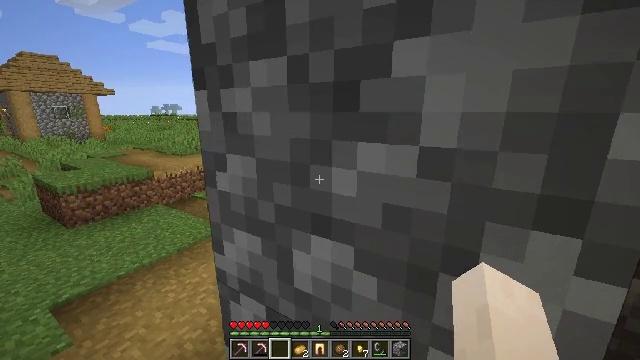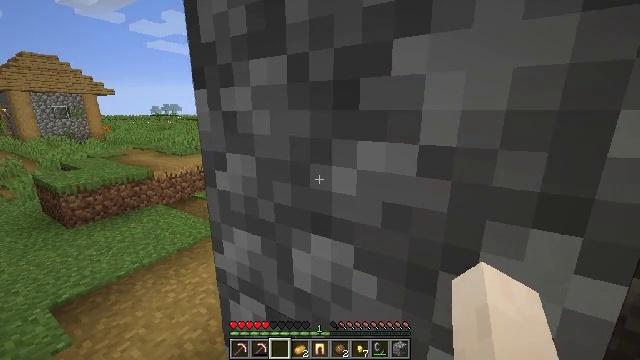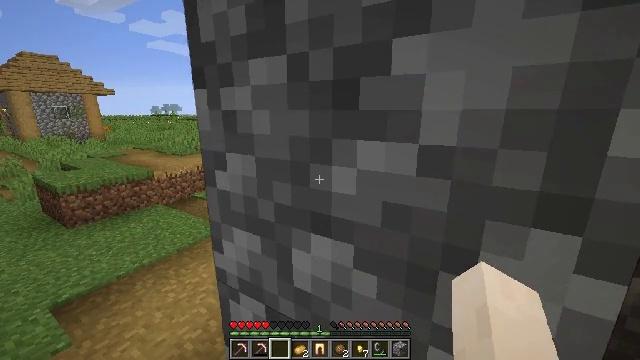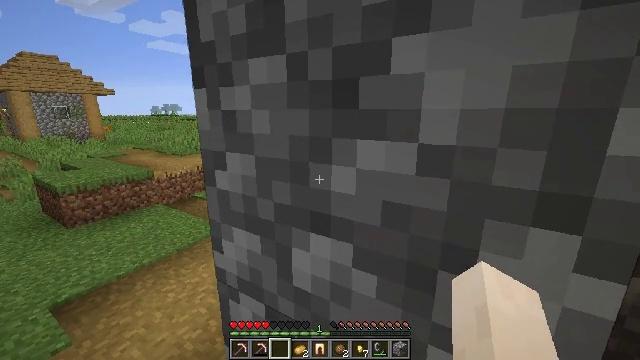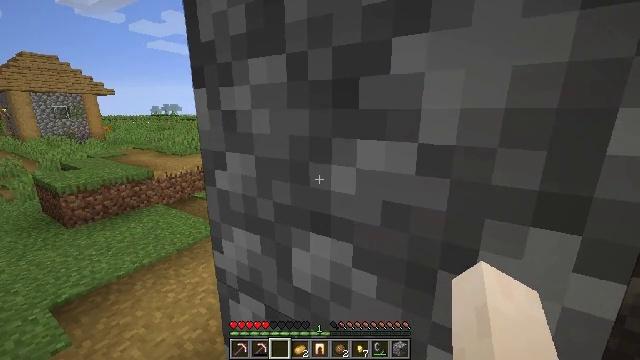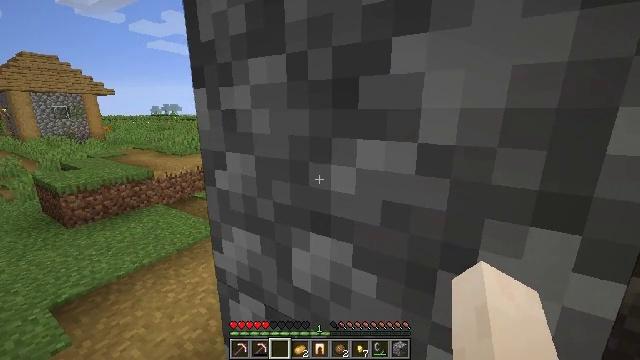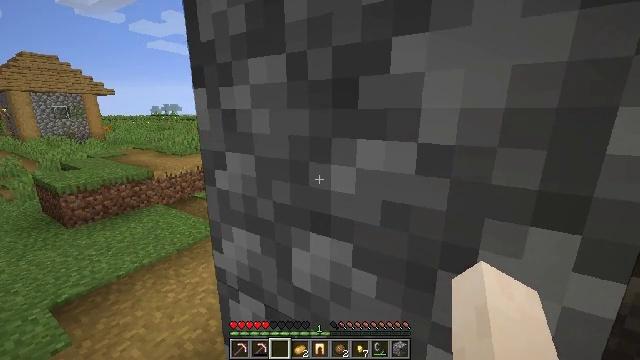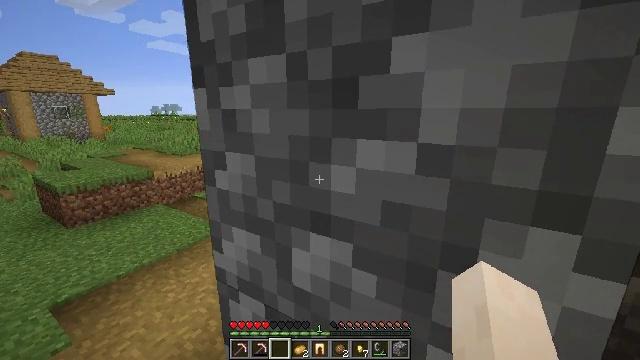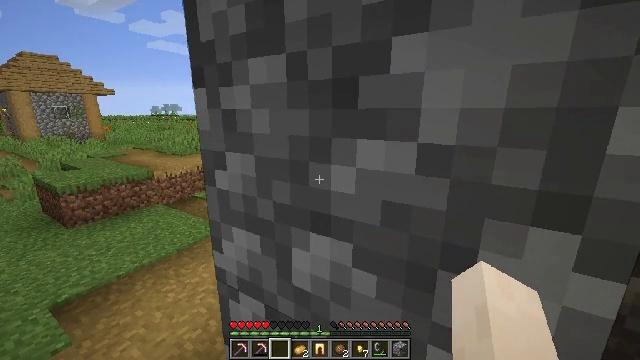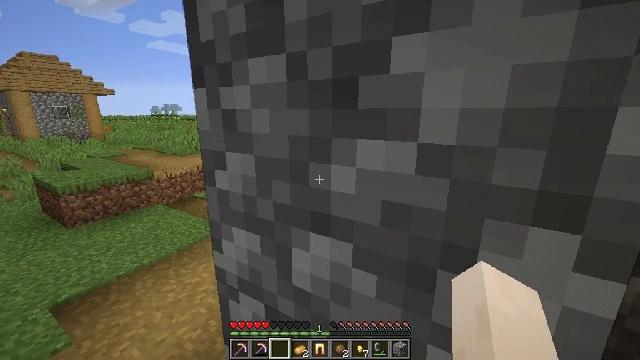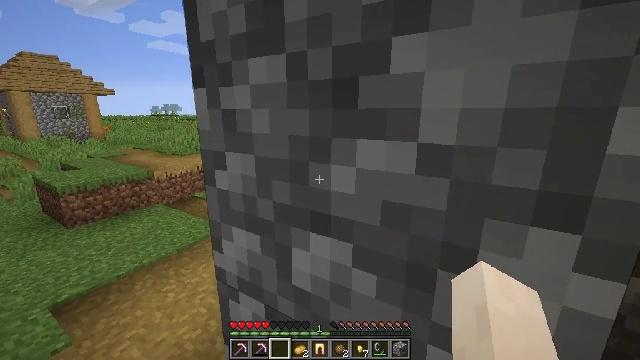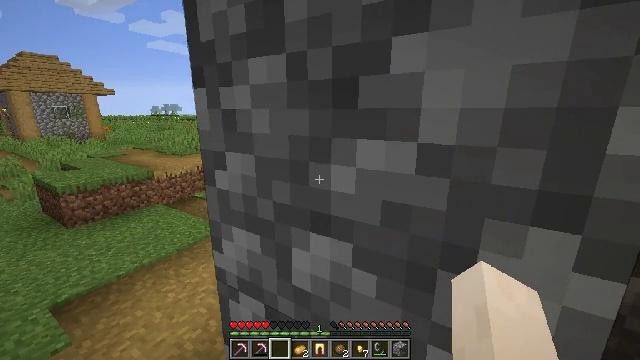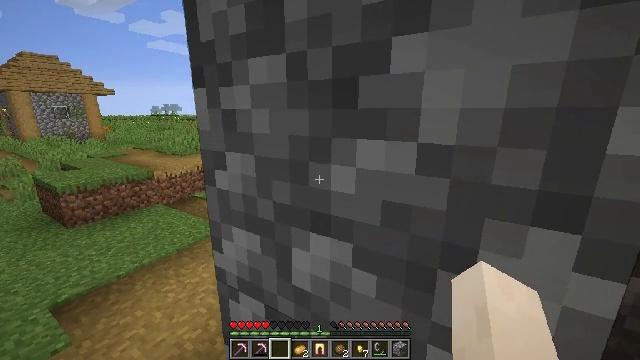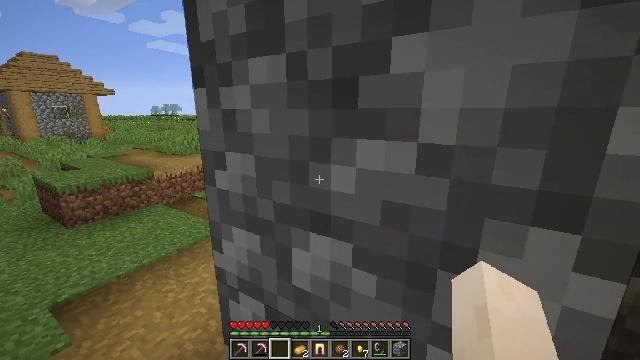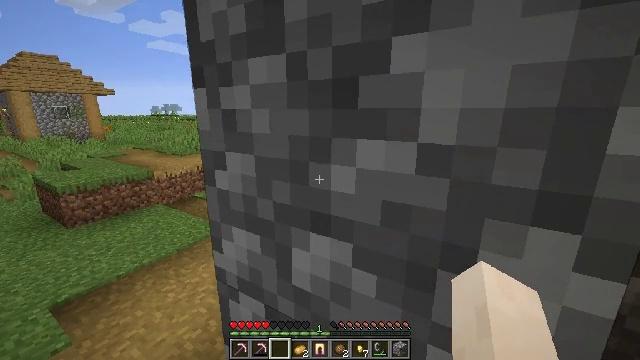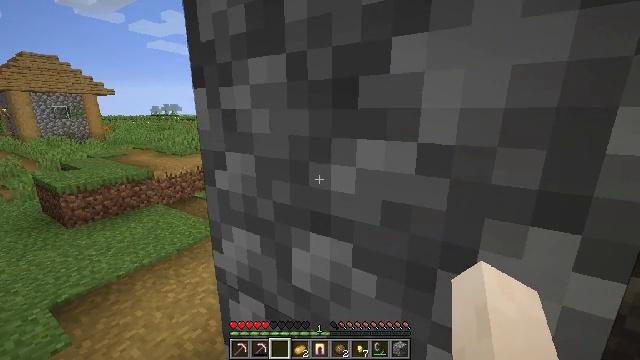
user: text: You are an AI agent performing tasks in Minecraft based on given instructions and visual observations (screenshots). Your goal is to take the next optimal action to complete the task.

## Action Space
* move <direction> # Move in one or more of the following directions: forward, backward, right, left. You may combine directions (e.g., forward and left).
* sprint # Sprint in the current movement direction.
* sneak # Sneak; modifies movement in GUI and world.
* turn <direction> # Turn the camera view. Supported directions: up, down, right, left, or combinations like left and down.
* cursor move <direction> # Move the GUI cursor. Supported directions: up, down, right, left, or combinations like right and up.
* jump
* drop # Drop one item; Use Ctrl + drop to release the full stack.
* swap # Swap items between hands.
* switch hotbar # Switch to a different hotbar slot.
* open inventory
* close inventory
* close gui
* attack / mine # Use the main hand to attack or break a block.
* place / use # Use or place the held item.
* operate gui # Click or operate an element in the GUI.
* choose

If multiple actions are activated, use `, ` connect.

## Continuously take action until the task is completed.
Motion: motion action
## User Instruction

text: Cut down the tree and harvest oak logs.
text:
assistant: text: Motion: no_op
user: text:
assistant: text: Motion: no_op
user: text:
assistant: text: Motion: no_op
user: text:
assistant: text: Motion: no_op
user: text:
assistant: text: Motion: no_op
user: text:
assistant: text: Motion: no_op
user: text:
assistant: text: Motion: no_op
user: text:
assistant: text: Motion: no_op
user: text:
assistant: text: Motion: no_op
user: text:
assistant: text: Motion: no_op
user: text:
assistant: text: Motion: no_op
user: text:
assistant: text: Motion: no_op
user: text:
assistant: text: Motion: no_op
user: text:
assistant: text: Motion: no_op
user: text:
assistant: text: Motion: no_op
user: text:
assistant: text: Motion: turn left and up
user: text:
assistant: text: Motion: turn left
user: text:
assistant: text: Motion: turn left
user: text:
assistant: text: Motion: no_op
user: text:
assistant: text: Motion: no_op
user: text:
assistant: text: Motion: no_op
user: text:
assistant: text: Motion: no_op
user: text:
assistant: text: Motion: no_op
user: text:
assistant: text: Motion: no_op
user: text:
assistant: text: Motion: move forward
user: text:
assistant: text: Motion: move forward
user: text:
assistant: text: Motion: move forward
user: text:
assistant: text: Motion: move forward
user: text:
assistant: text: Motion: move forward
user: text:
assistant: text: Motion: move forward